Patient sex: M
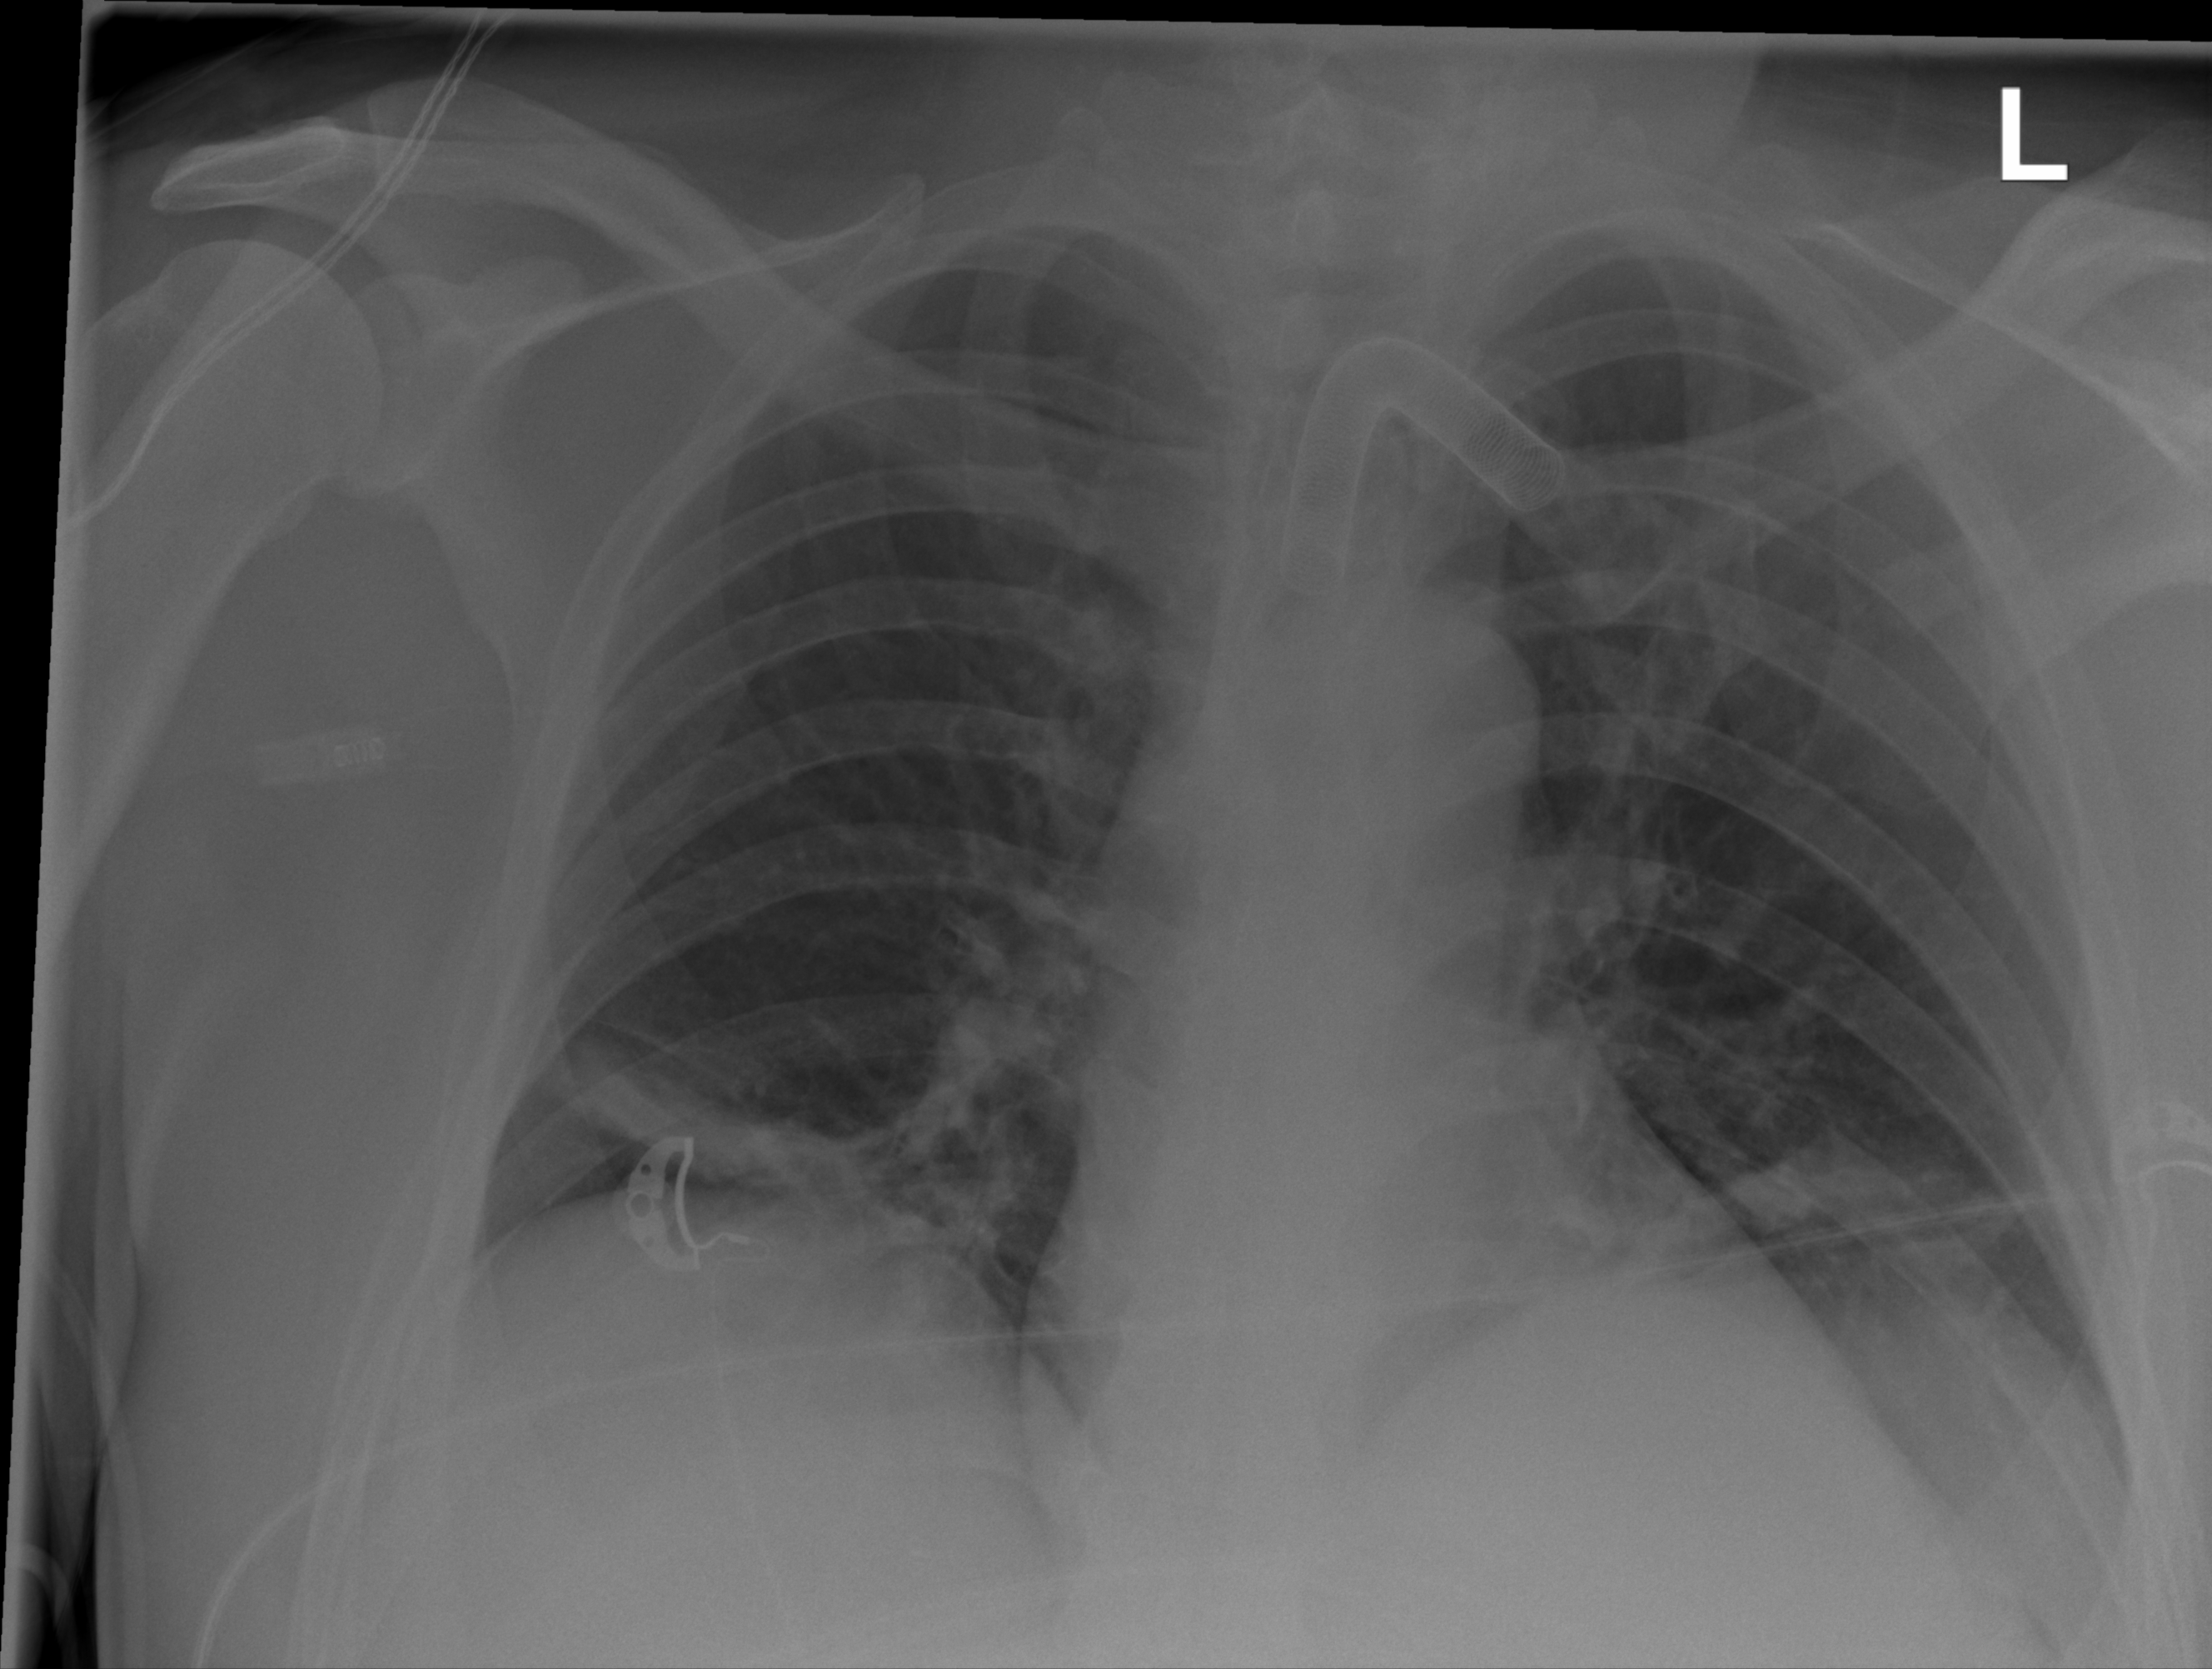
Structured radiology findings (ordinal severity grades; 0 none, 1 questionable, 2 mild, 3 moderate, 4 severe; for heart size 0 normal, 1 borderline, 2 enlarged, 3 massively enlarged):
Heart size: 0
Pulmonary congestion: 2
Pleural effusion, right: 1
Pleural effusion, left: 1
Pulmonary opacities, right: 0
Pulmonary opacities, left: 0
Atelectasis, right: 2
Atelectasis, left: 2